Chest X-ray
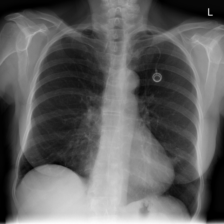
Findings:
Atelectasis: negative
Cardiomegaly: negative
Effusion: negative
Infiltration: negative
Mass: negative
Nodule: negative
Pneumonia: negative
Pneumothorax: negative
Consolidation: negative
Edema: negative
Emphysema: negative
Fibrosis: negative
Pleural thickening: negative
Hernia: negative